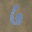
Label: 6